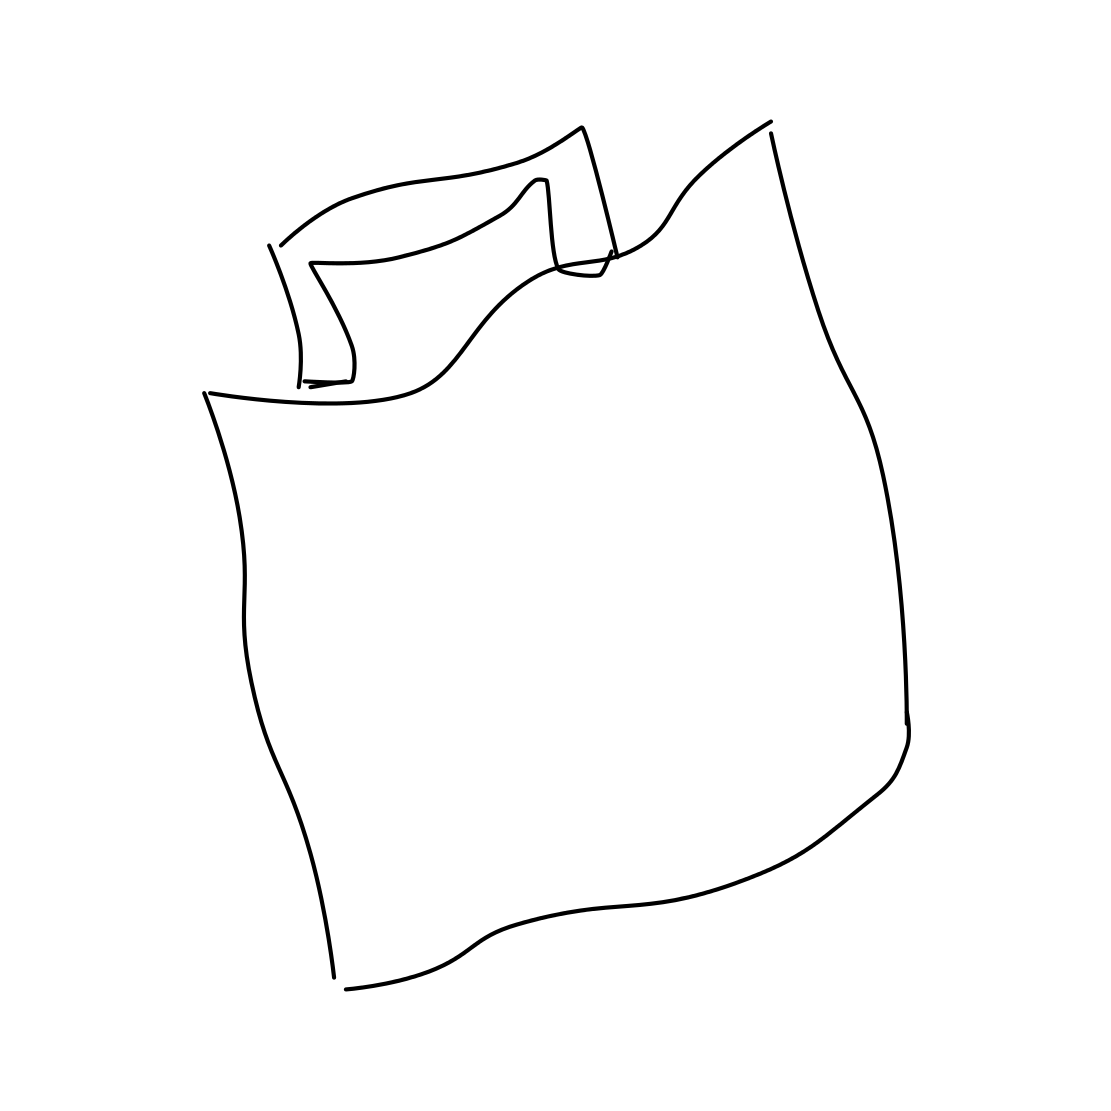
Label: suitcase